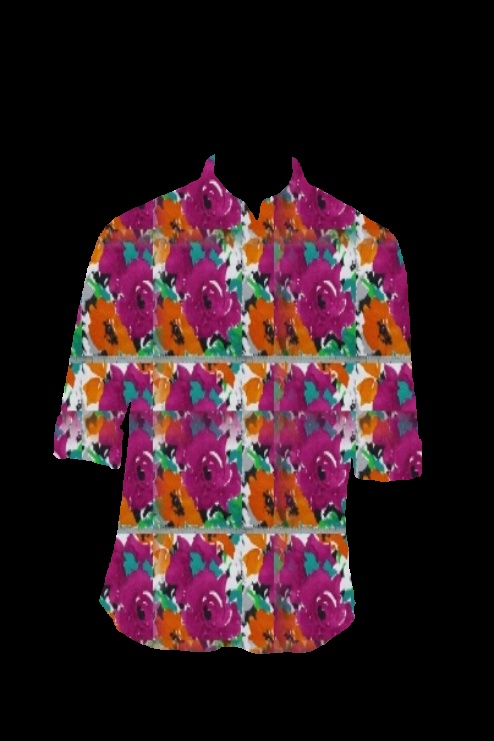
multi floral print tee